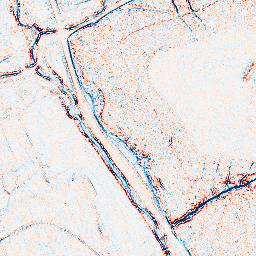
Category: edge_preserving
Decomposition family: bilateral
Decomposition parameters: d: 5
sigma_color: 150
sigma_space: 25
Upsampling method: lanczos
Upsampling parameters: scale: 4
Upsampling scale: 4